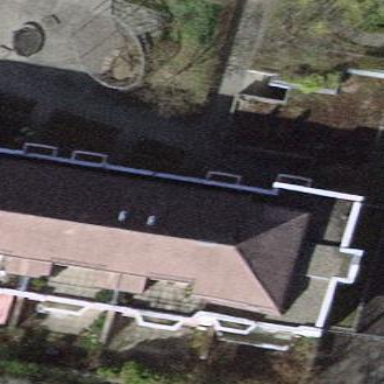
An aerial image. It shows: Residential building with gabled roof.